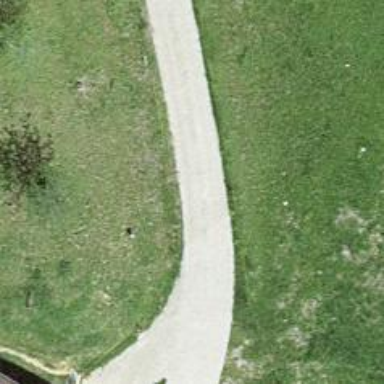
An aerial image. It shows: Paved track road with grade1 track type.